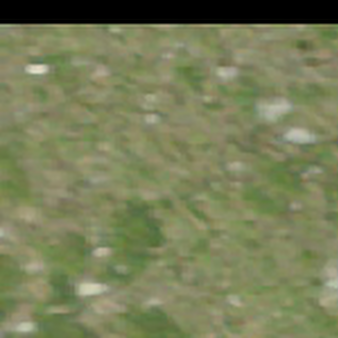
Label: other